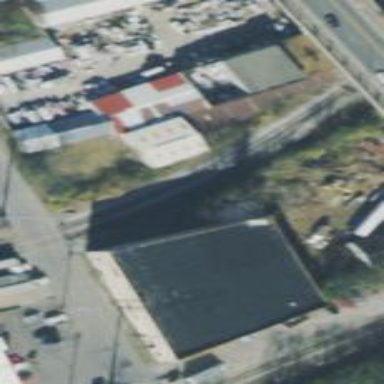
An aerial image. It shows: Warehouse.